Field crop: maize
Growth stage: 2
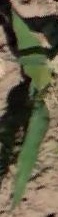
Species: maize